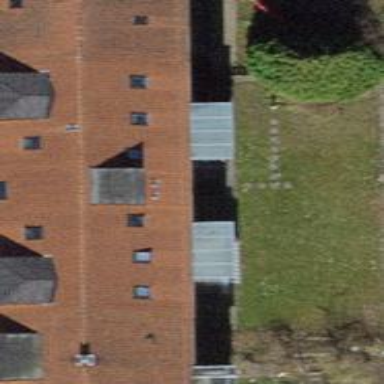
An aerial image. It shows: Apartments building with tiled roof.